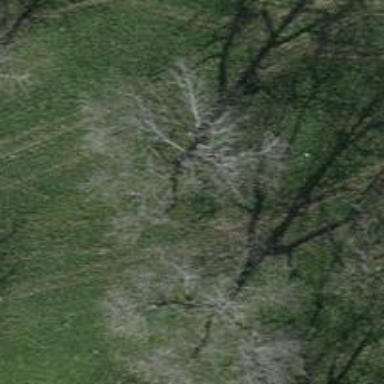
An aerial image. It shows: Beautiful tree in nature.